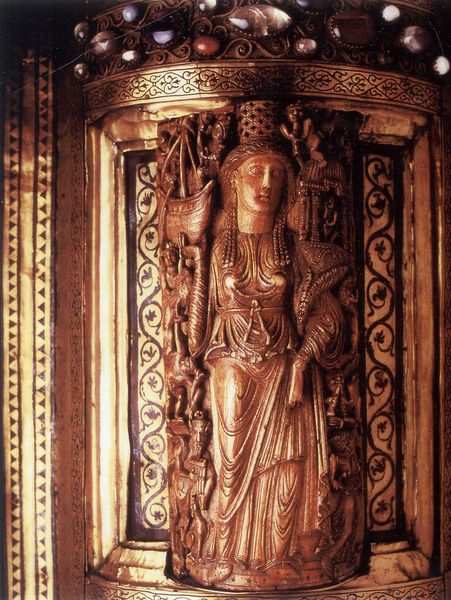
Titel: Ambo Heinrichs II.
Standort: Aachen, Aachener Dom (EU - D)
Schlagwörter: schatten, dreieck, blumen, braun, frau, haar, holz, kleid, marmor, nase, säule, gürtel, tiere, muster, ornament, schleife, jung, augen, band, falten, halten, kleidung, rahmen, sockel, steine, tragen, figur, gewand, gold, haare, mantel, edelsteine, krone, perlen, ranken, relief, brüste, schiff, schrank, essen, sitzende, floral, ornamente, verzierung, bronze, foto, dose, vergoldet, einlegearbeit, schnitzerei, zickzack, mittelalter, madonna, reliquie, geschmeide, reliquiar, pyxis, schutzmantelmadonna, madonnal, am,aria